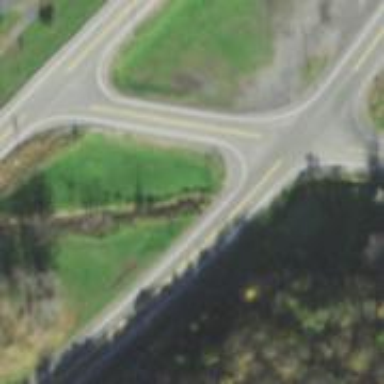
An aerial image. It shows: Stop road.